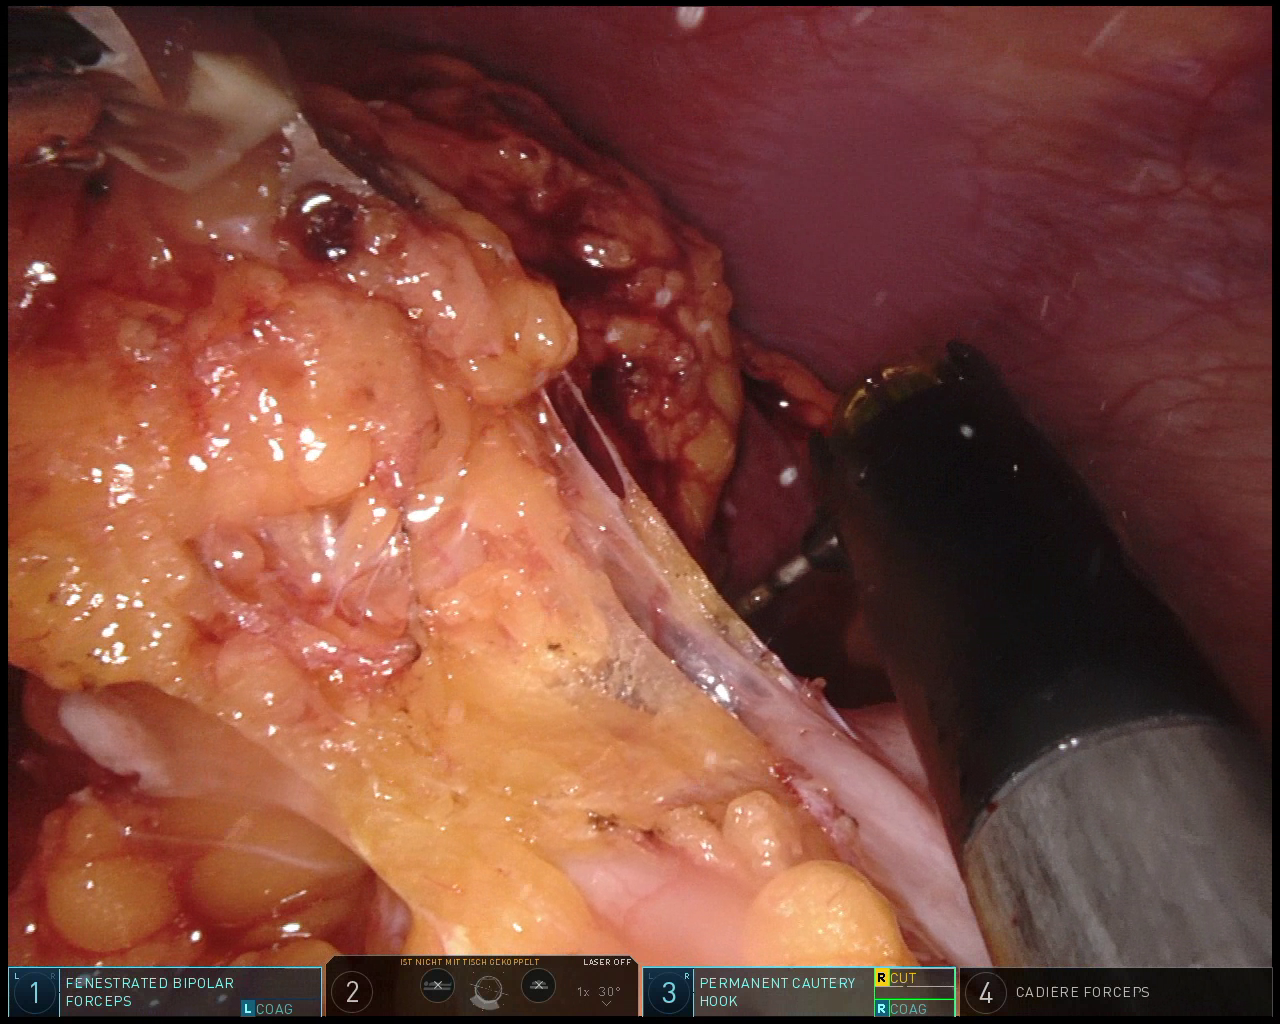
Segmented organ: spleen
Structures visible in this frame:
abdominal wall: yes
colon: yes
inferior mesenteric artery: no
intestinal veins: no
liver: no
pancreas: no
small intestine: no
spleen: yes
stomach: no
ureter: no
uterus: no
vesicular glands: no